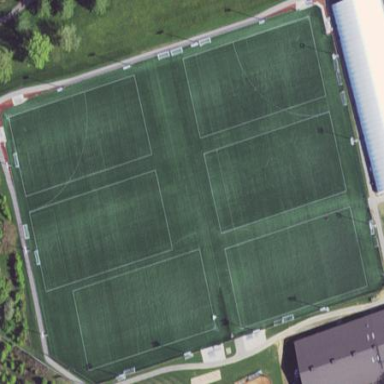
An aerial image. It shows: Artificial turf recreation ground.